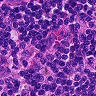
Metastatic tissue present: no